Question: Why is this sample table, the first column is expanded so much while the others shrink?
'''
<html>
<head>
<style type="text/css">
table,th, td,{
width:100%;
border: 4px, solid;
border-collapse:collapse;
}
</style>
</head>
<body>
<table>
<tr>
<th>First Name</th>
<th>Last Name</th>
<th>Date</th>
<th>Notes</th>
</tr>
<tr>
<td>Jill</td>
<td>Smith</td>
<td>20-12-2013</td>
<td>AAAa</td>
</tr>
<tr>
<td>Jill</td>
<td>Smith</td>
<td>20-12-2013</td>
<td>AAAa</td>
</tr>
<tr>
<td>Eve </td>
<td>Jackson</td>
<td>20-12-2013</td>
<td>AAAa</td>
</tr>
<tr>
<td>John </td>
<td>Doe</td>
<td>20-12-2013</td>
<td>AAAa</td>
</tr>
<tr>
<td>Adam </td>
<td>Johnson</td>
<td>20-12-2013</td>
<td>AAAa</td>
</tr>
</table>
</body>
</html>
'''

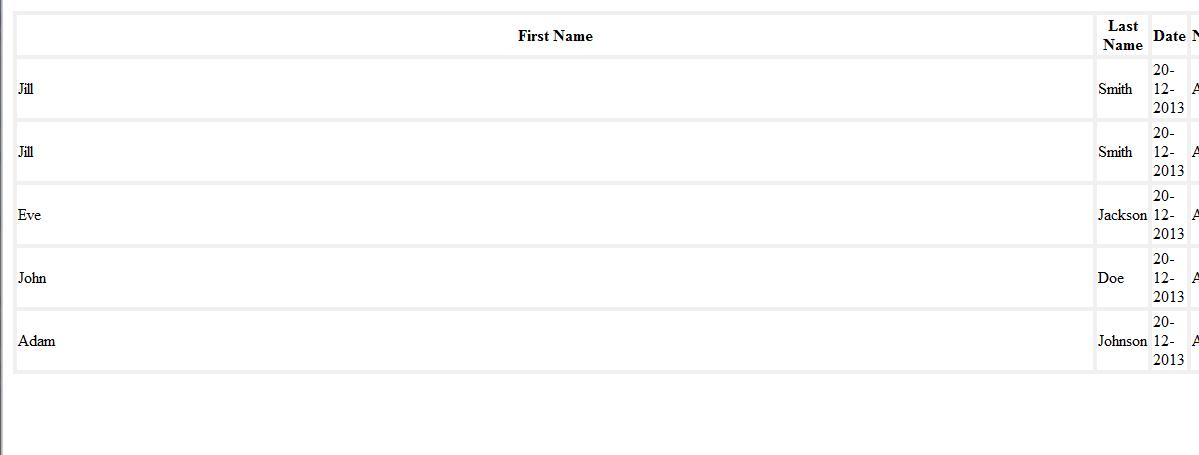
Answer: You are using 'width: 100%;' for 'td' -> 'table,th, td'
<URL>
It should be
'''
table {
width:100%;
border-collapse:collapse;
}
table, th, td {
border: 4px solid #aaa; /* You were wrong here too */
}
'''
Side Note: You have a stray ',' in this selector 'table,th, td,'. Also this will select all 'table' 'th' and 'td' elements in your document, so consider providing a class and using a selector like
'''
.class_name table, .class_name table th, .class_name table td {
/* Styles goes here */
}
'''